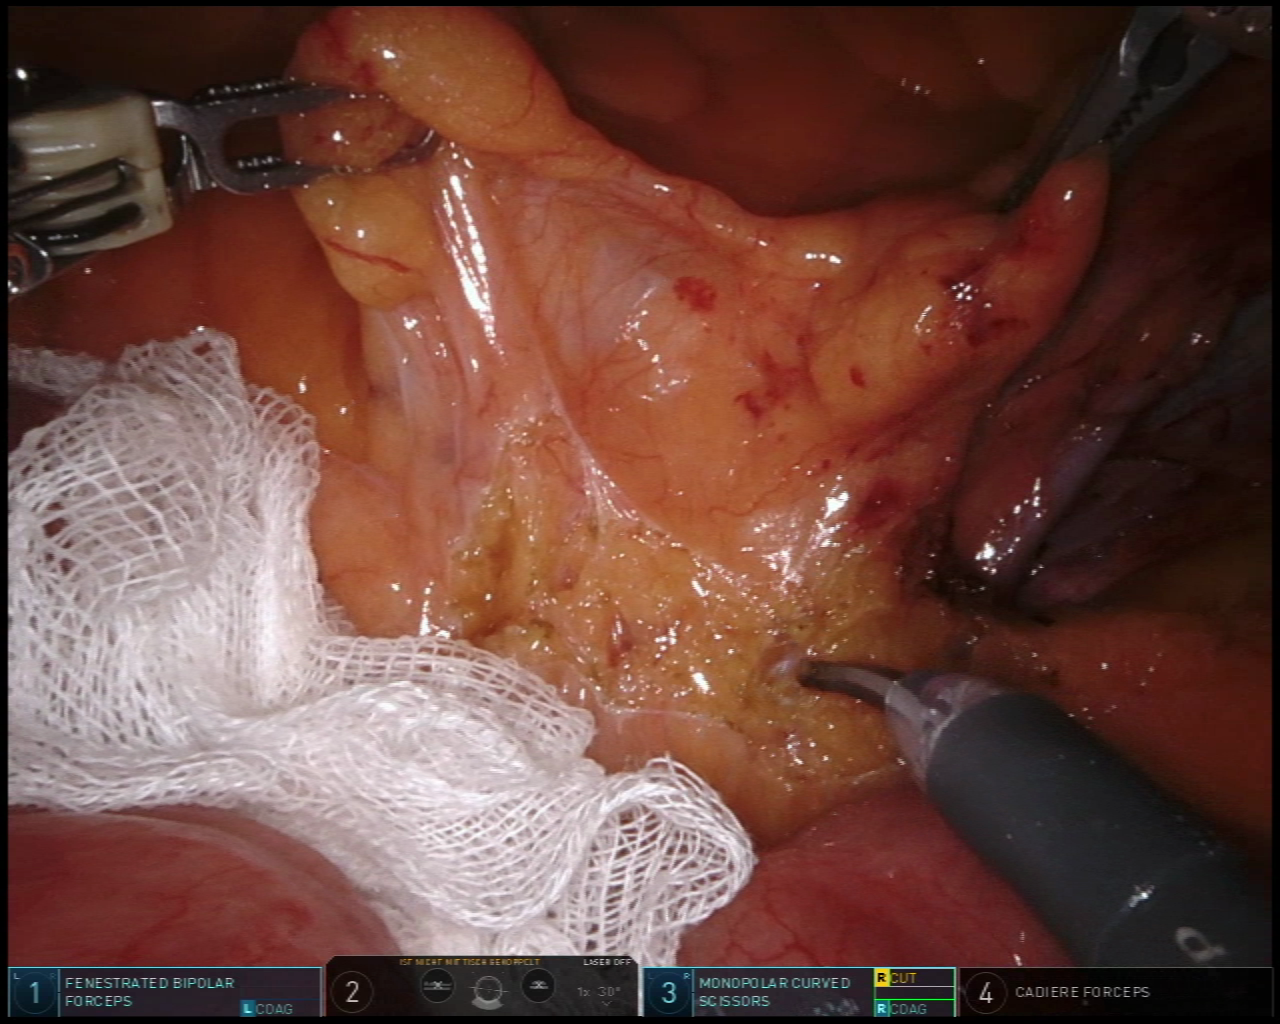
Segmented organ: ureter
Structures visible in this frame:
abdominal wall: no
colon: no
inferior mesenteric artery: no
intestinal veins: yes
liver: no
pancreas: no
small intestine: yes
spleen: no
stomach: no
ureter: yes
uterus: no
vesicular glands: no